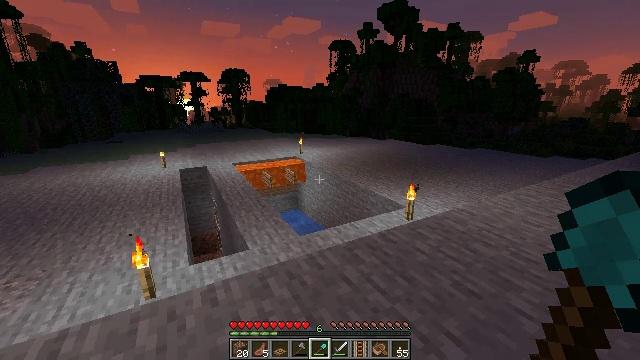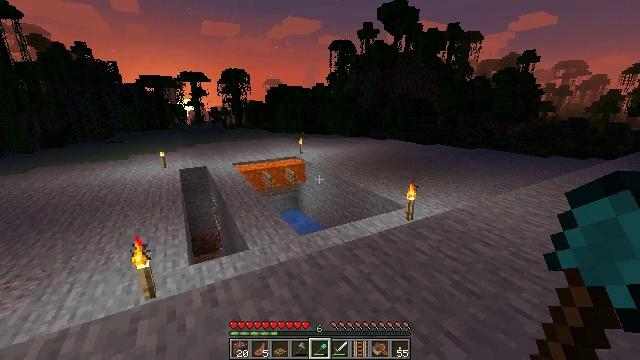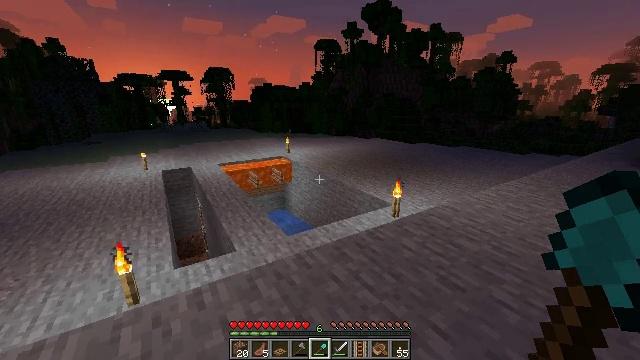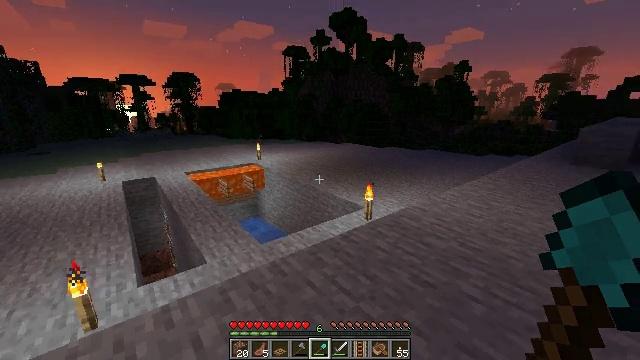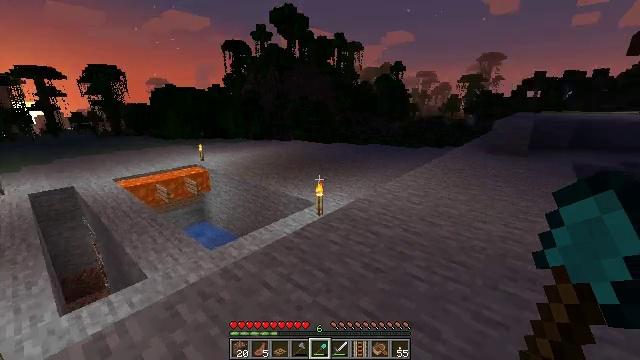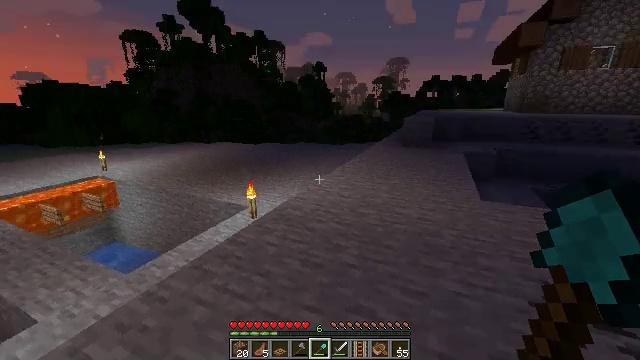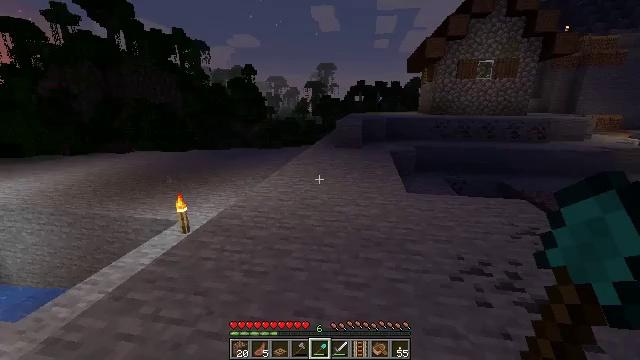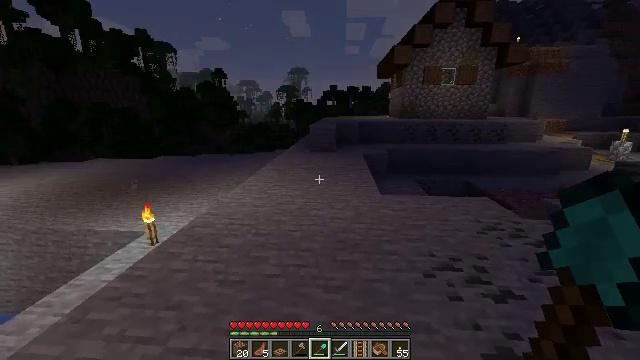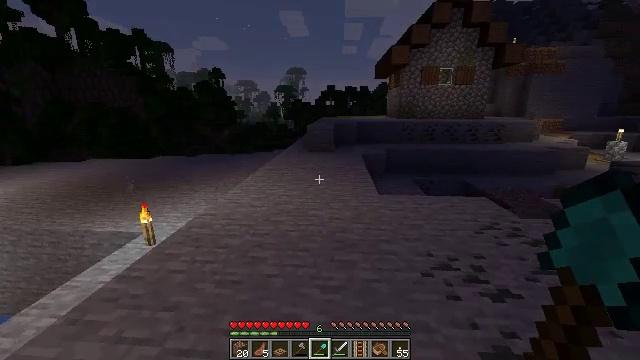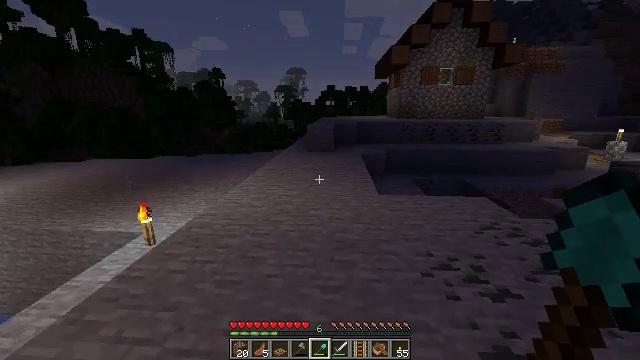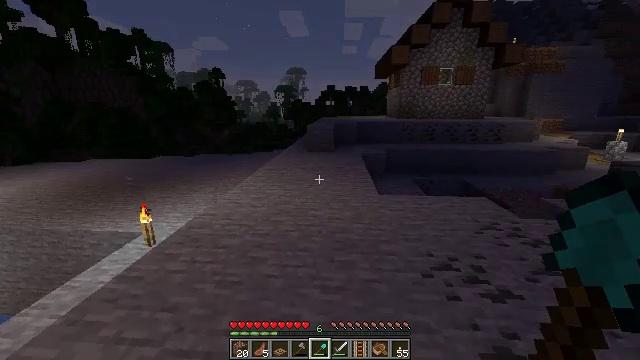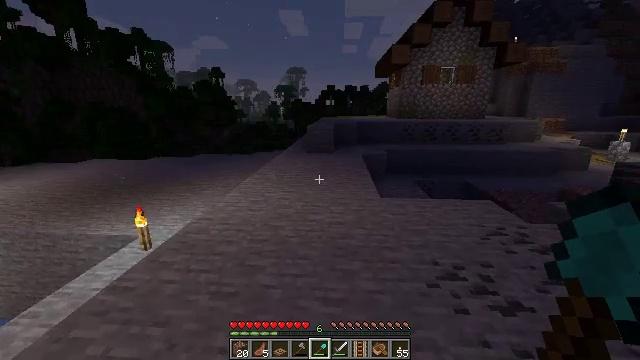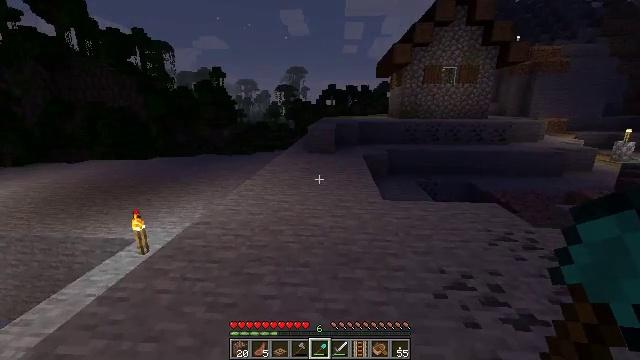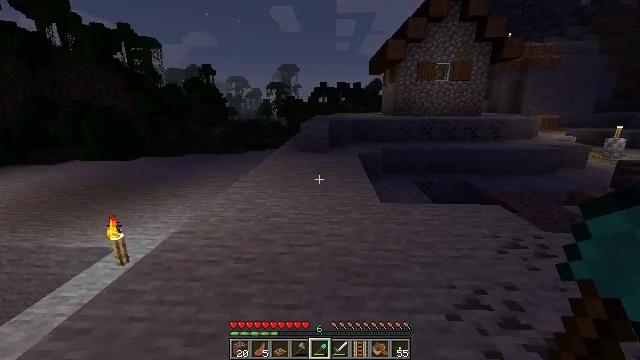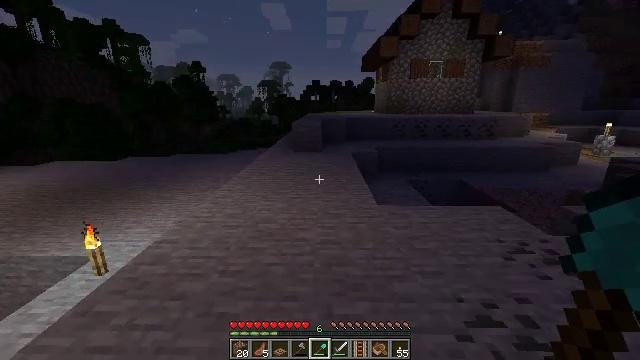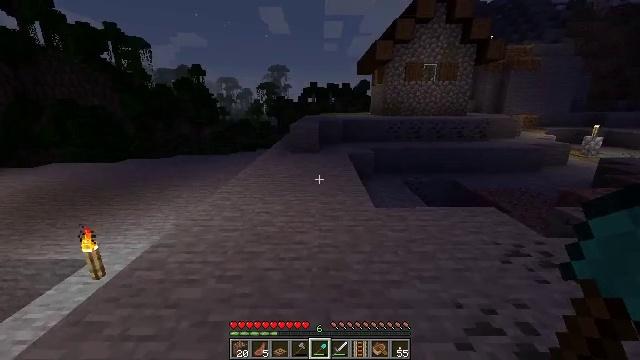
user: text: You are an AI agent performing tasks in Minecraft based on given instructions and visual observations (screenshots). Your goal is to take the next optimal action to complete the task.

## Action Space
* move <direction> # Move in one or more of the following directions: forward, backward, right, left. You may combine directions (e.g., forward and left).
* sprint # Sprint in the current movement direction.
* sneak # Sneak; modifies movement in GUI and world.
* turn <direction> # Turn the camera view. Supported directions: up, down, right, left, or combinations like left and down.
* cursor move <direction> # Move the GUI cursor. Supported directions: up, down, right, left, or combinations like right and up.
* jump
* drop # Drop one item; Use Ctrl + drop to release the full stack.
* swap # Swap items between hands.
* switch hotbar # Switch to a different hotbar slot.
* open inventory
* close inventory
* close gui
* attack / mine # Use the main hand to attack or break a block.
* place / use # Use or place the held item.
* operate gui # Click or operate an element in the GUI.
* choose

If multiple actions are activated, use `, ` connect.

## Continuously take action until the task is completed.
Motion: motion action
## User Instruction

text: Gather poppy from the ground.
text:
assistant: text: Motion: no_op
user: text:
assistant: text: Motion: turn right
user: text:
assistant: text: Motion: turn right and up
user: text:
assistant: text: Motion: turn right
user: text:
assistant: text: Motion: turn right
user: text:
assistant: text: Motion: turn right
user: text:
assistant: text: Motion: turn right
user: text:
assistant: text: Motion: no_op
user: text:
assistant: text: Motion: no_op
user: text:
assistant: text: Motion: move forward
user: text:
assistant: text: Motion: move forward
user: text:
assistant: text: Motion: move forward
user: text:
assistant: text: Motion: move forward, turn right
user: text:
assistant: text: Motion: move forward, sprint, turn right
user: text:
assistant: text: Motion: move forward, sprint
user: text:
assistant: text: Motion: move forward, sprint
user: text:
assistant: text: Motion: move forward, sprint
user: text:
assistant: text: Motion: move forward, sprint
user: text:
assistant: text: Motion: move forward
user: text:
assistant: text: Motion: move forward, turn left
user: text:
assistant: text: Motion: move forward and move right, turn left
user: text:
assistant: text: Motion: move forward and move right, turn left
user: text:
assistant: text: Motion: move forward and move right, turn left
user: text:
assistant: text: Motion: move forward and move right, turn left
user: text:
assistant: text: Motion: turn left
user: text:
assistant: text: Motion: turn left
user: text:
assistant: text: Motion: no_op
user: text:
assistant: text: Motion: no_op
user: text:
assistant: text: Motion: no_op
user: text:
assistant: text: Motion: no_op